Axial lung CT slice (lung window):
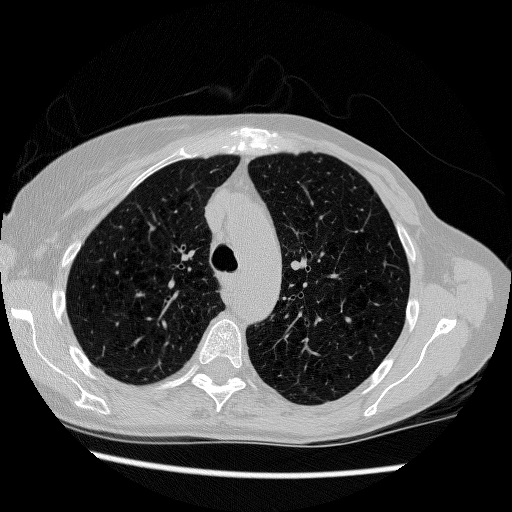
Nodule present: no